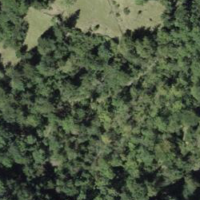
EUNIS habitat code: 45
Species observed at this site:
Anthericum ramosum